Interaction volume radius: 5 \u00c5
Interaction volume height: 30 \u00c5
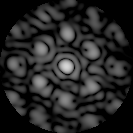
Disorder parameter: 0.5385